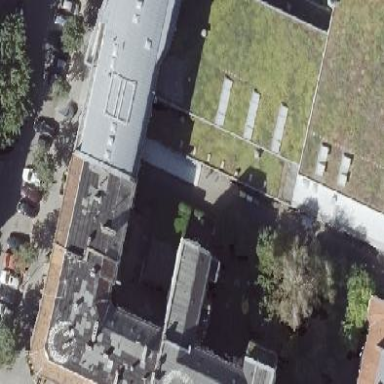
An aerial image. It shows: Building with flat brown roof.